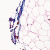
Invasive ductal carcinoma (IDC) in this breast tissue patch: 0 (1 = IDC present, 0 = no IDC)